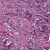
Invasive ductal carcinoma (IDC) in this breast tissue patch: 1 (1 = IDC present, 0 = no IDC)